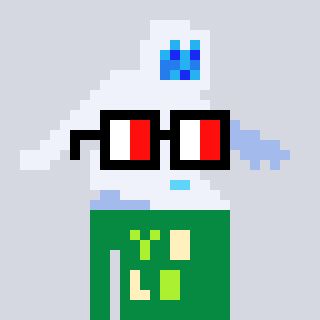
a pixel art character with square glasses with black frames and red eyes, a yeti-shaped head and a green-colored body on a cool background